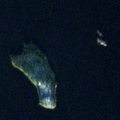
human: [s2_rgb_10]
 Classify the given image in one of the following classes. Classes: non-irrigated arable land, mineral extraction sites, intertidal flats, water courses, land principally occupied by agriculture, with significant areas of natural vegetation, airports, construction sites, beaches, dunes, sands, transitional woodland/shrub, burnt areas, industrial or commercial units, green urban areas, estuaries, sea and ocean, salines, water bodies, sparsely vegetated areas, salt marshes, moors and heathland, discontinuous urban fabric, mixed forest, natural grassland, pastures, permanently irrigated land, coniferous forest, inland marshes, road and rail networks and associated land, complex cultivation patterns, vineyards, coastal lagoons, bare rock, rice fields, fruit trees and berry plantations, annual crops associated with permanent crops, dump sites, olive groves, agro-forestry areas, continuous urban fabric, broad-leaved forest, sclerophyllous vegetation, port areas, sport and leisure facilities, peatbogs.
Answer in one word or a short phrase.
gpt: water bodies